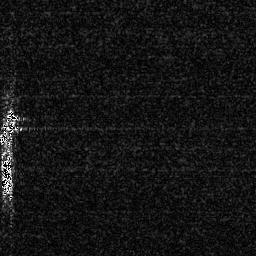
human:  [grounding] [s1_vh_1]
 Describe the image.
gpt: In the satellite image, there is  <ref>2 medium ship </ref> <box>[[0, 41, 7, 56, 0], [0, 57, 5, 77, 0]]</box> located at left.